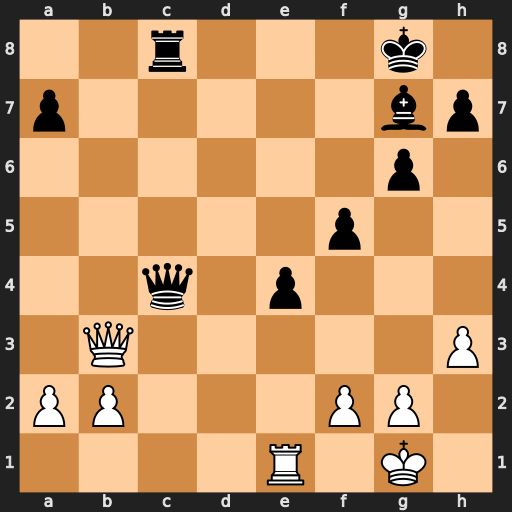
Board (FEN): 2r3k1/p5bp/6p1/5p2/2q1p3/1Q5P/PP3PP1/4R1K1
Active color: w
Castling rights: -
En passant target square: -
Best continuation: Rc1 Qxb3 Rxc8+